Question: I'm new to Android studio and want to write a small example app with GraphQL and the <URL>.
I've successfully setup my build environment and the automated code generation. Here's a screenshot of the file structure, 'build/generated/apollo/AllPostsQuery' is the class that was autogenerated based on 'src/main/graphql/AllPosts.graphql':

My only issue now is that I don't know how to import the 'AllPostsQuery' class into my 'MainActivy'.
I simply tried:
'''
import AllPostsQuery;
'''
but that doesn't work:
> Can not resolve symbol 'AllPostsQuery'.
Do I need to add any prefixes to the import path?
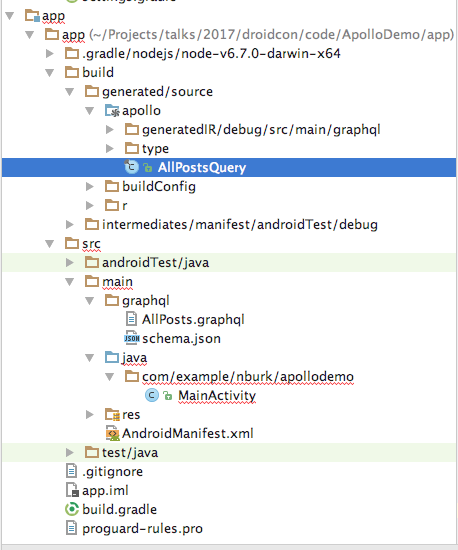
Answer: The way your project is structured in the question, you have your GraphQL document and the schema JSON directly in 'graphql/'. That will result in your generated Java class not being put into a package. That's probably not what you want.
Apollo-Android takes the approach that is used for some other forms of source code (Java, AIDL, etc.), and uses a package directory tree. In <URL>, I have my GraphQL document and schema JSON in 'graphql/com/commonsware/graphql/trips/api'. As a result, my generated Java classes are in the 'com.commonsware.graphql.trips.api' package.
So, set up a series of subdirectories for whatever Java package you want your generated code to go into, and move your GraphQL document and schema JSON there.